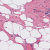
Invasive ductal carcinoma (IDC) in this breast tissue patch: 0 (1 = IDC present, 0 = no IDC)